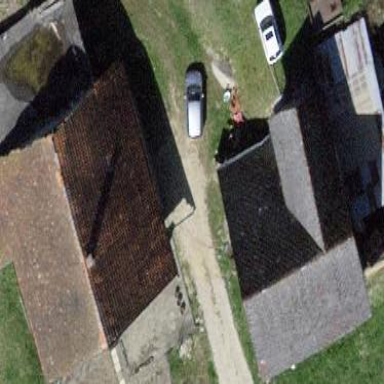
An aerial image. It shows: Farm with farmyard.